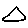
Label: triangle